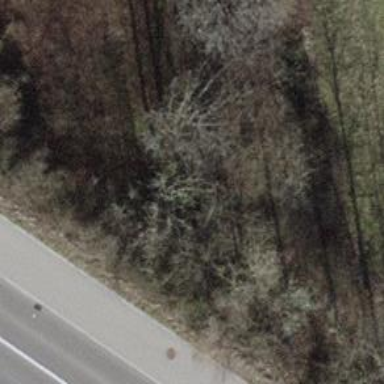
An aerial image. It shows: Culvert tunnel.